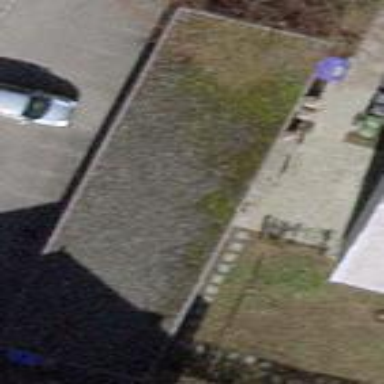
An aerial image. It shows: Group of garages.